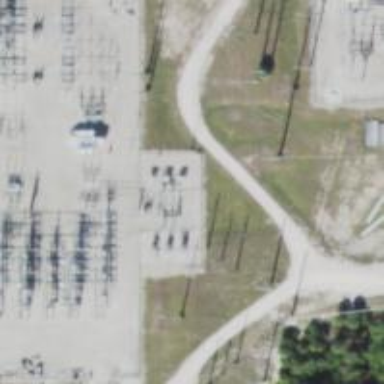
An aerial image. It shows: Switch for power supply.